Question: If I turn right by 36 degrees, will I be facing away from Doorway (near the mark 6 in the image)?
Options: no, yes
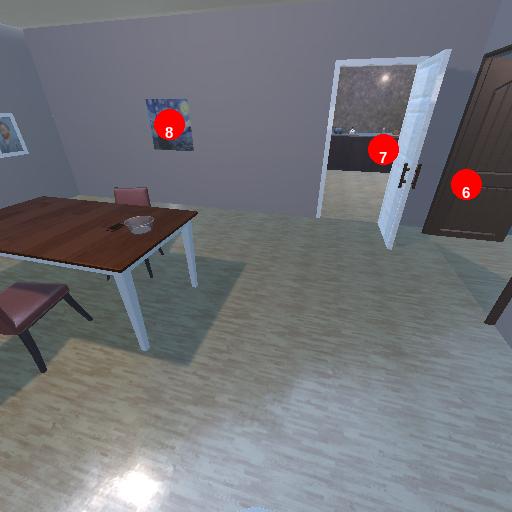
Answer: no